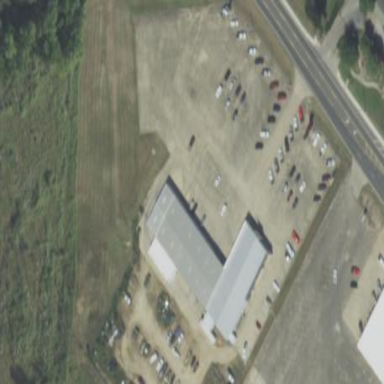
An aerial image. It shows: Car shop building.